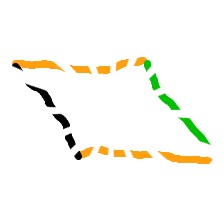
Shape: parallelogram